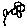
Label: flower